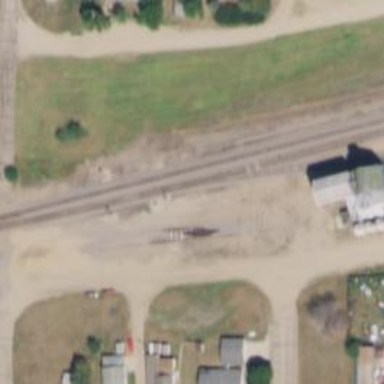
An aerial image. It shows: Railway siding with rails.